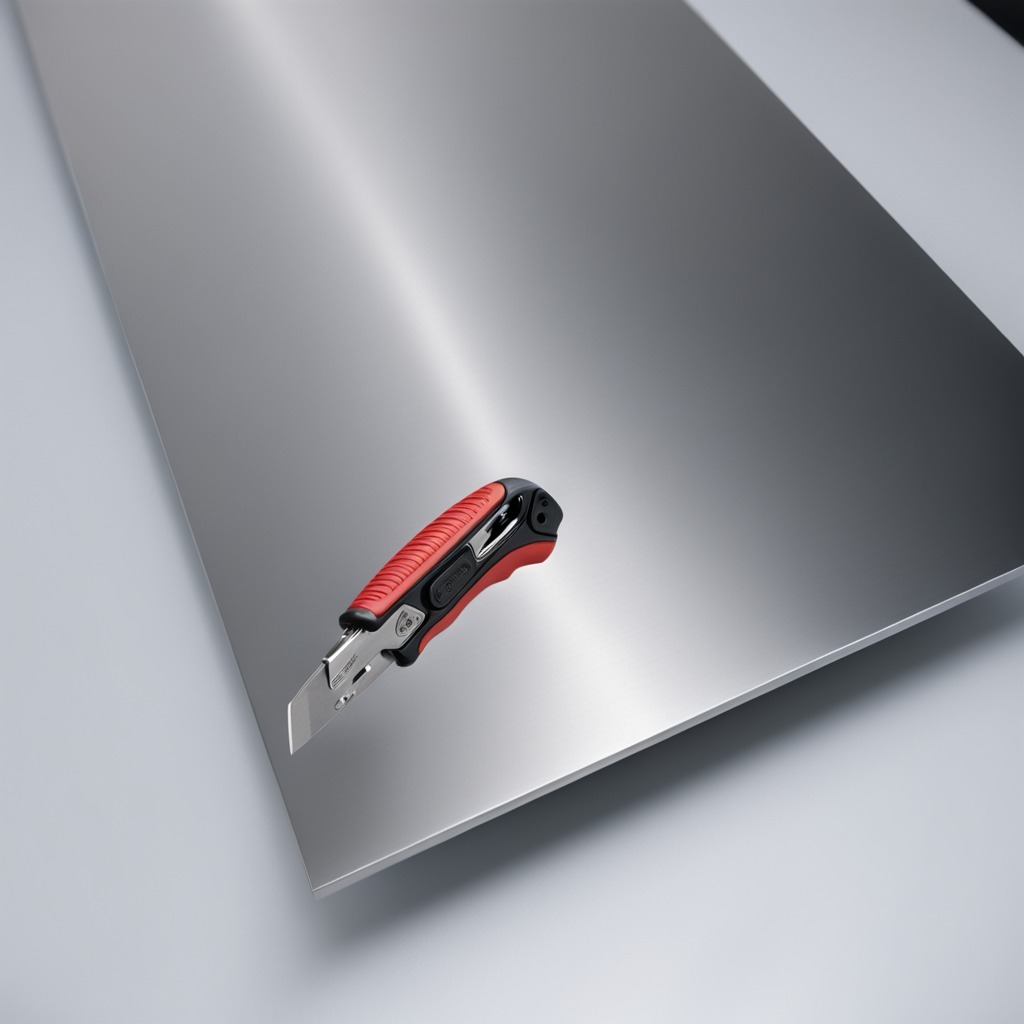
A utility knife is lying on the stainless steel table.